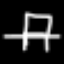
Label: chair